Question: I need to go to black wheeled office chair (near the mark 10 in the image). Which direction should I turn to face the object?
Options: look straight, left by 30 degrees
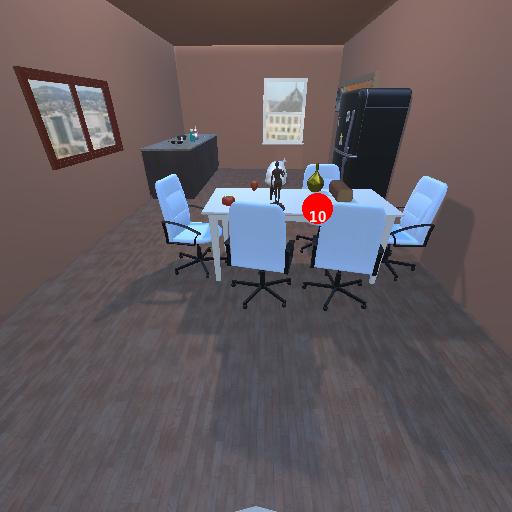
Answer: look straight